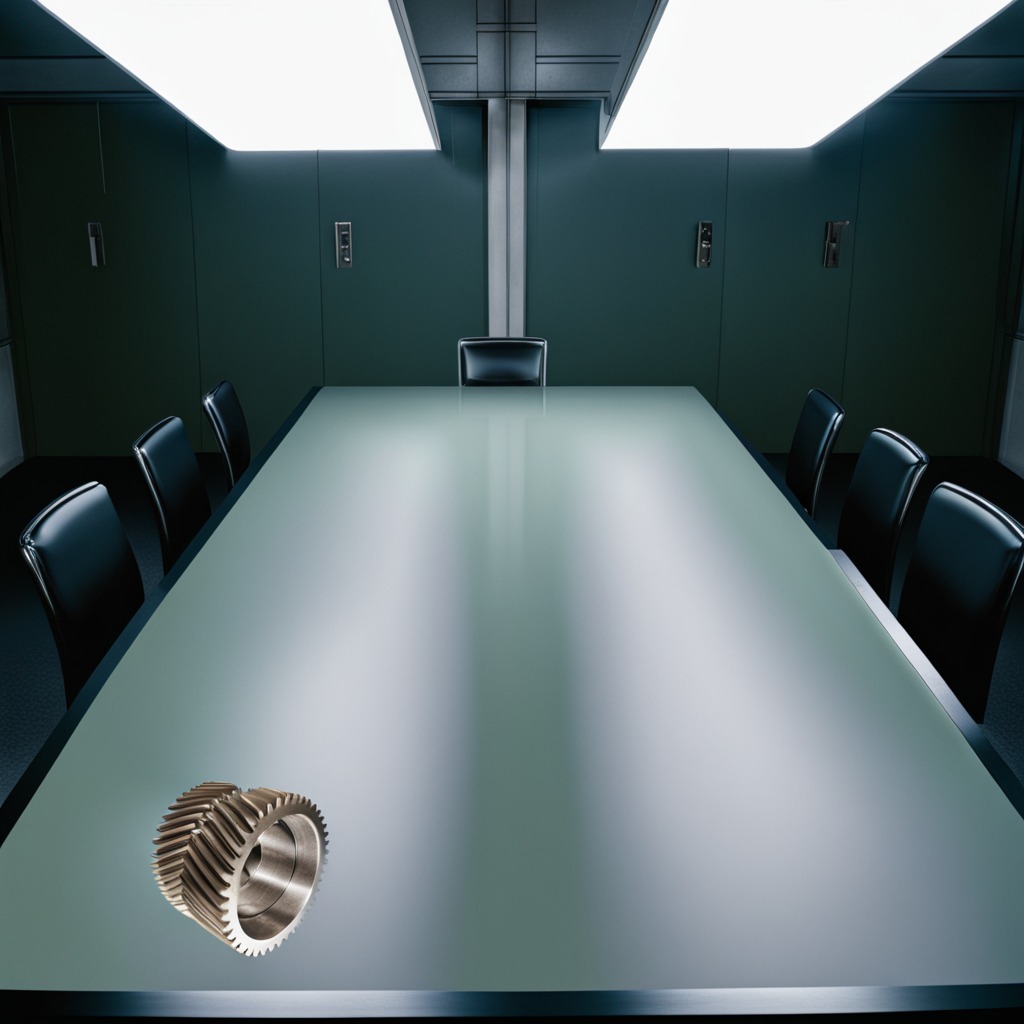
A steel gear with teeth lies on a clean empty table in a railway signal maintenance room lit by harsh overhead fluorescents.